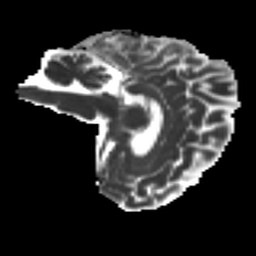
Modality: MD
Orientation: sagittal
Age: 38
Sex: female
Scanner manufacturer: ge
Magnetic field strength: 3 T
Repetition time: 7.8 s
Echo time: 0.0608 s